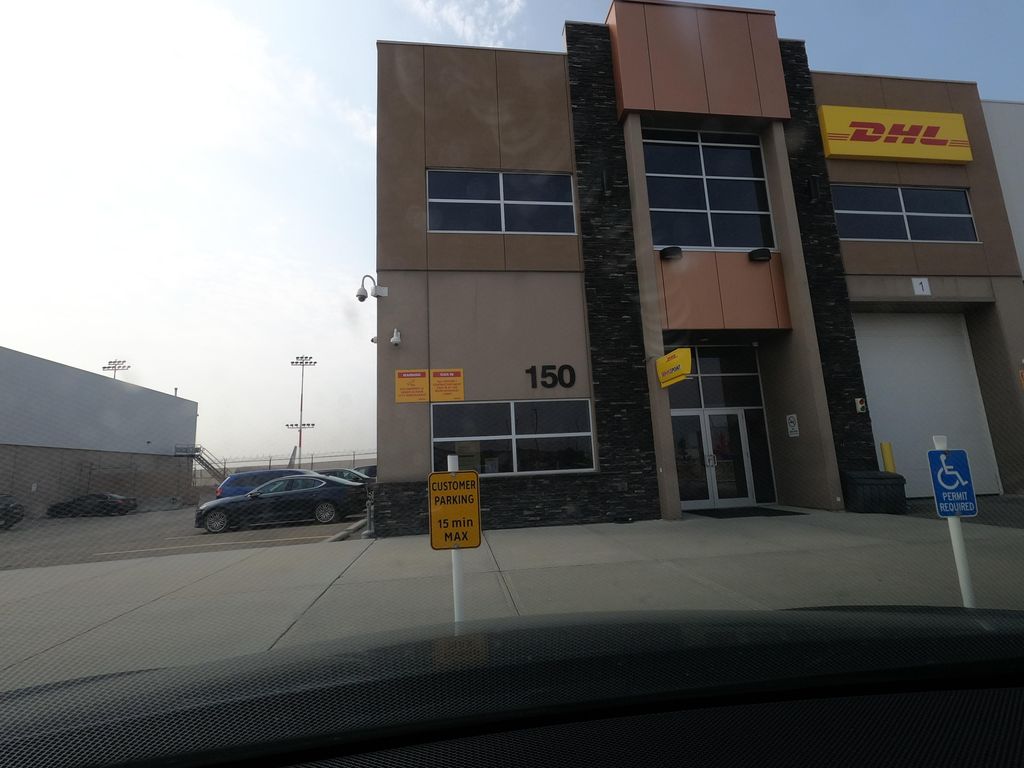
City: calgary